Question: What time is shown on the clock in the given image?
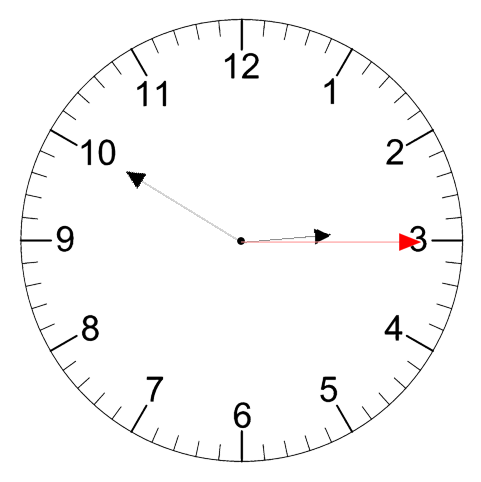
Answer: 02:50:15